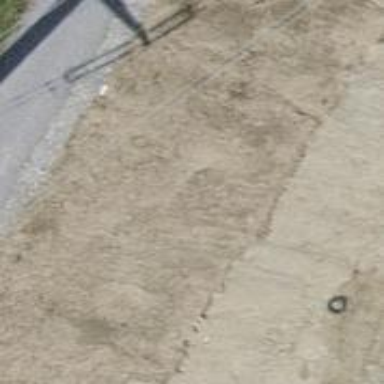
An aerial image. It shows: Road with steps.